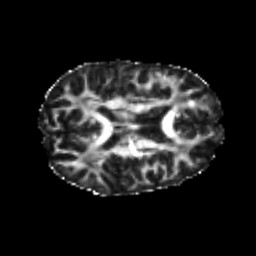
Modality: FA
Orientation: axial
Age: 21
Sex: female
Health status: healthy
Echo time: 0.074 s